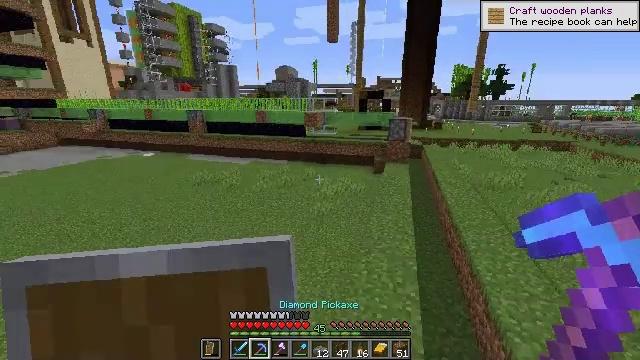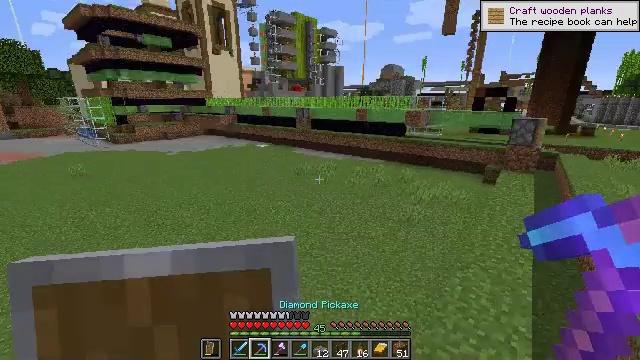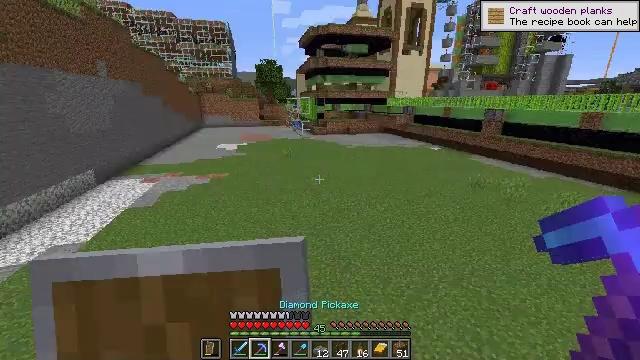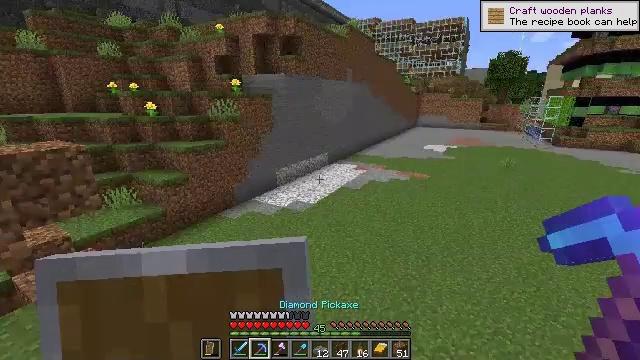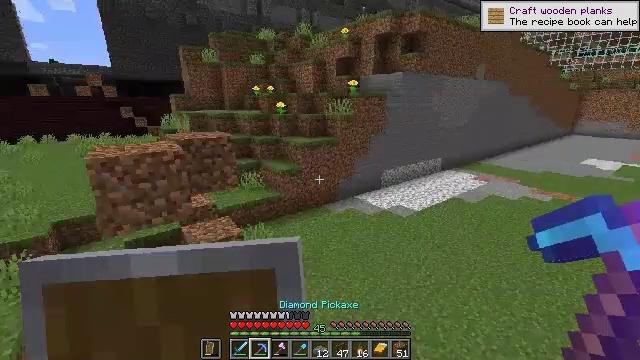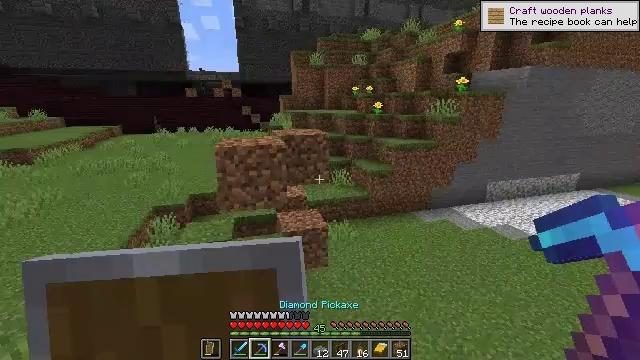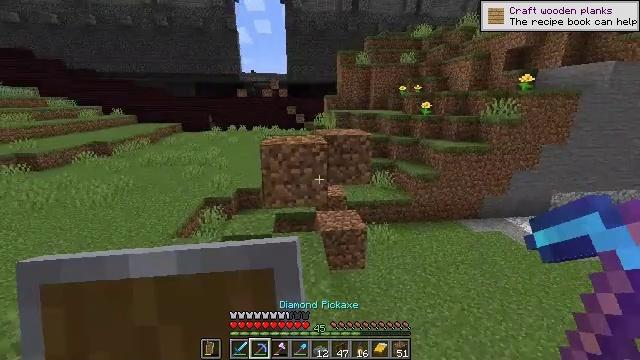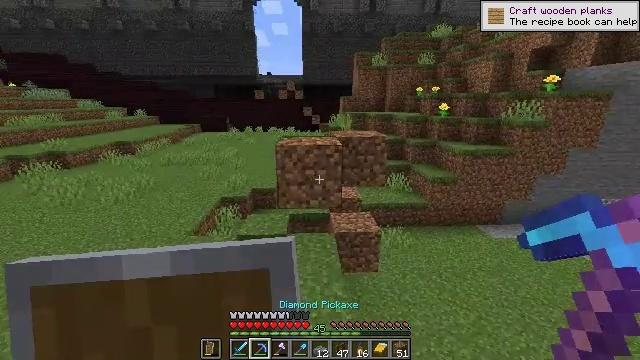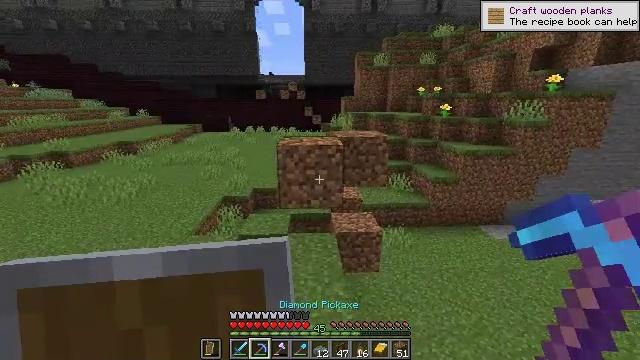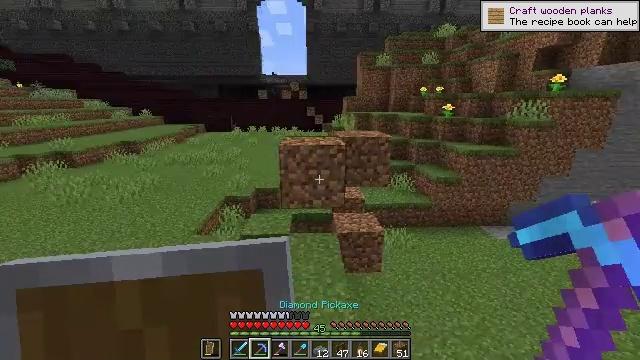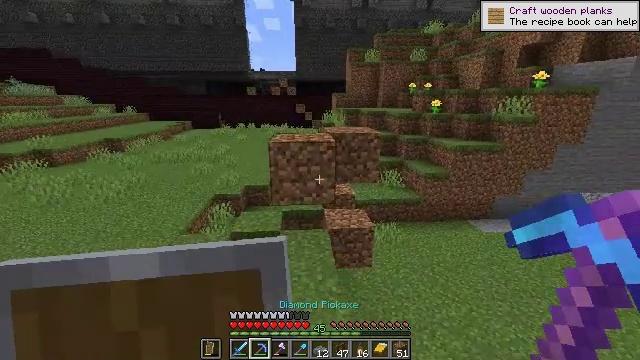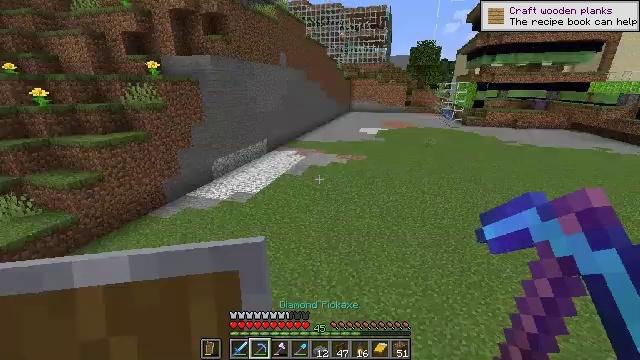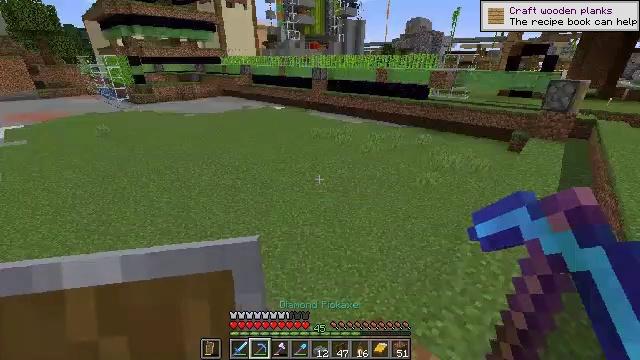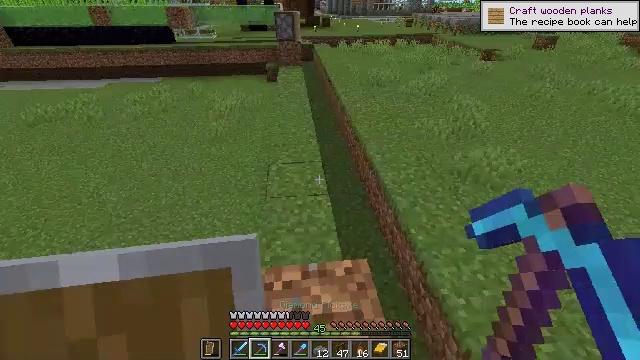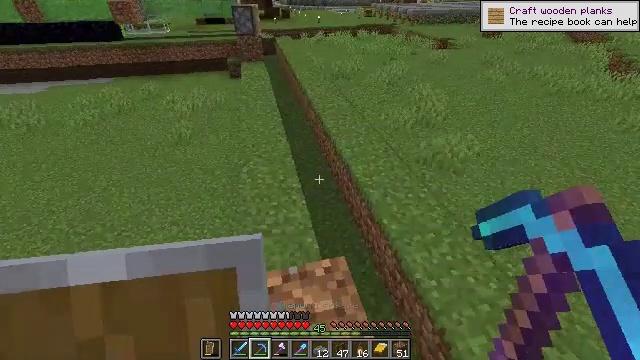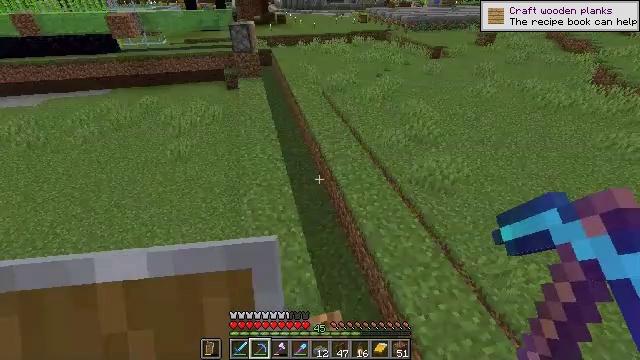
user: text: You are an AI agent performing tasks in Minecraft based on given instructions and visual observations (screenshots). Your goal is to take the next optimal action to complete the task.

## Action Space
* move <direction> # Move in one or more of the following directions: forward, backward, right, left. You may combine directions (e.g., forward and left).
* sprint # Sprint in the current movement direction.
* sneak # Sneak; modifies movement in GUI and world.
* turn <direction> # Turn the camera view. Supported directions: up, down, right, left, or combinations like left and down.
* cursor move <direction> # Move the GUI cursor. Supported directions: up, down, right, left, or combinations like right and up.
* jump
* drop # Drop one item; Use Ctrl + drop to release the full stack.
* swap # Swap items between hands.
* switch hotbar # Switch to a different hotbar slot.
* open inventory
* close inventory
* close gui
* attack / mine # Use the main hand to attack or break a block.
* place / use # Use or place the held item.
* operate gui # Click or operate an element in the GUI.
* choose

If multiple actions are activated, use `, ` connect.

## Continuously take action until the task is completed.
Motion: motion action
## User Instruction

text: Dismantle the sticky piston for reuse.
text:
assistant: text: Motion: turn left
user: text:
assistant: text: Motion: turn left
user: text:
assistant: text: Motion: turn left
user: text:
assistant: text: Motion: turn left
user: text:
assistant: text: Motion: turn left
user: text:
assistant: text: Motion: turn left
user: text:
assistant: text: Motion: turn left
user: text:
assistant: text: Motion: no_op
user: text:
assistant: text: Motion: no_op
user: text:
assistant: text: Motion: turn right
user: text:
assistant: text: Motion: turn right and down
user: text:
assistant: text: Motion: turn right and down
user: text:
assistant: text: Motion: turn right and down
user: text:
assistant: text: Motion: move forward, turn right and down, jump
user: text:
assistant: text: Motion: move forward, jump
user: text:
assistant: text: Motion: move forward, turn right, jump
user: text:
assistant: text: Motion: move forward, turn right
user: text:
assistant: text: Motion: move forward
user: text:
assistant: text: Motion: move forward, turn left
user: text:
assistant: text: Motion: move forward, turn left and up
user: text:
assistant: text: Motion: move forward and move left, turn left and up
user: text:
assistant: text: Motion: move forward and move left
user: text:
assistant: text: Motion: move forward and move left
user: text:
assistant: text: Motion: move forward
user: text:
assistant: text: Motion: move forward, turn up
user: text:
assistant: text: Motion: move forward, turn right and up
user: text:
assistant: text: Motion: move forward, turn right and up
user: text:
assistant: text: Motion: move forward
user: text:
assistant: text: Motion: move forward
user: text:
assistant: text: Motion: move forward